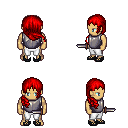
a pixel art fantasy rpg character, male body template, human, tanned skin, steel chest armor, white pants, red right-swept hairstyle, ghillies, dagger, four views (front, back, left, right), 2x2 character sprite sheet, small pixel art, hard edges, no anti-aliasing